Question: I have an AngularJS, JS, JQ, HTML5, CSS3 web app. Web interface is supposed to be divided into 2 parts and the first part should be resizable.
I would like to bind location of '<preview>' element from the first part to the location UNDER the top level of second part (location of '"response"' word on image) using jquery. So it looked something like this:

It should always be under the border line whenever it goes up or down.
Does anyone know how to solve this using JQuery? Every useful answer is highly appreciated and evaluated.
Thank you.
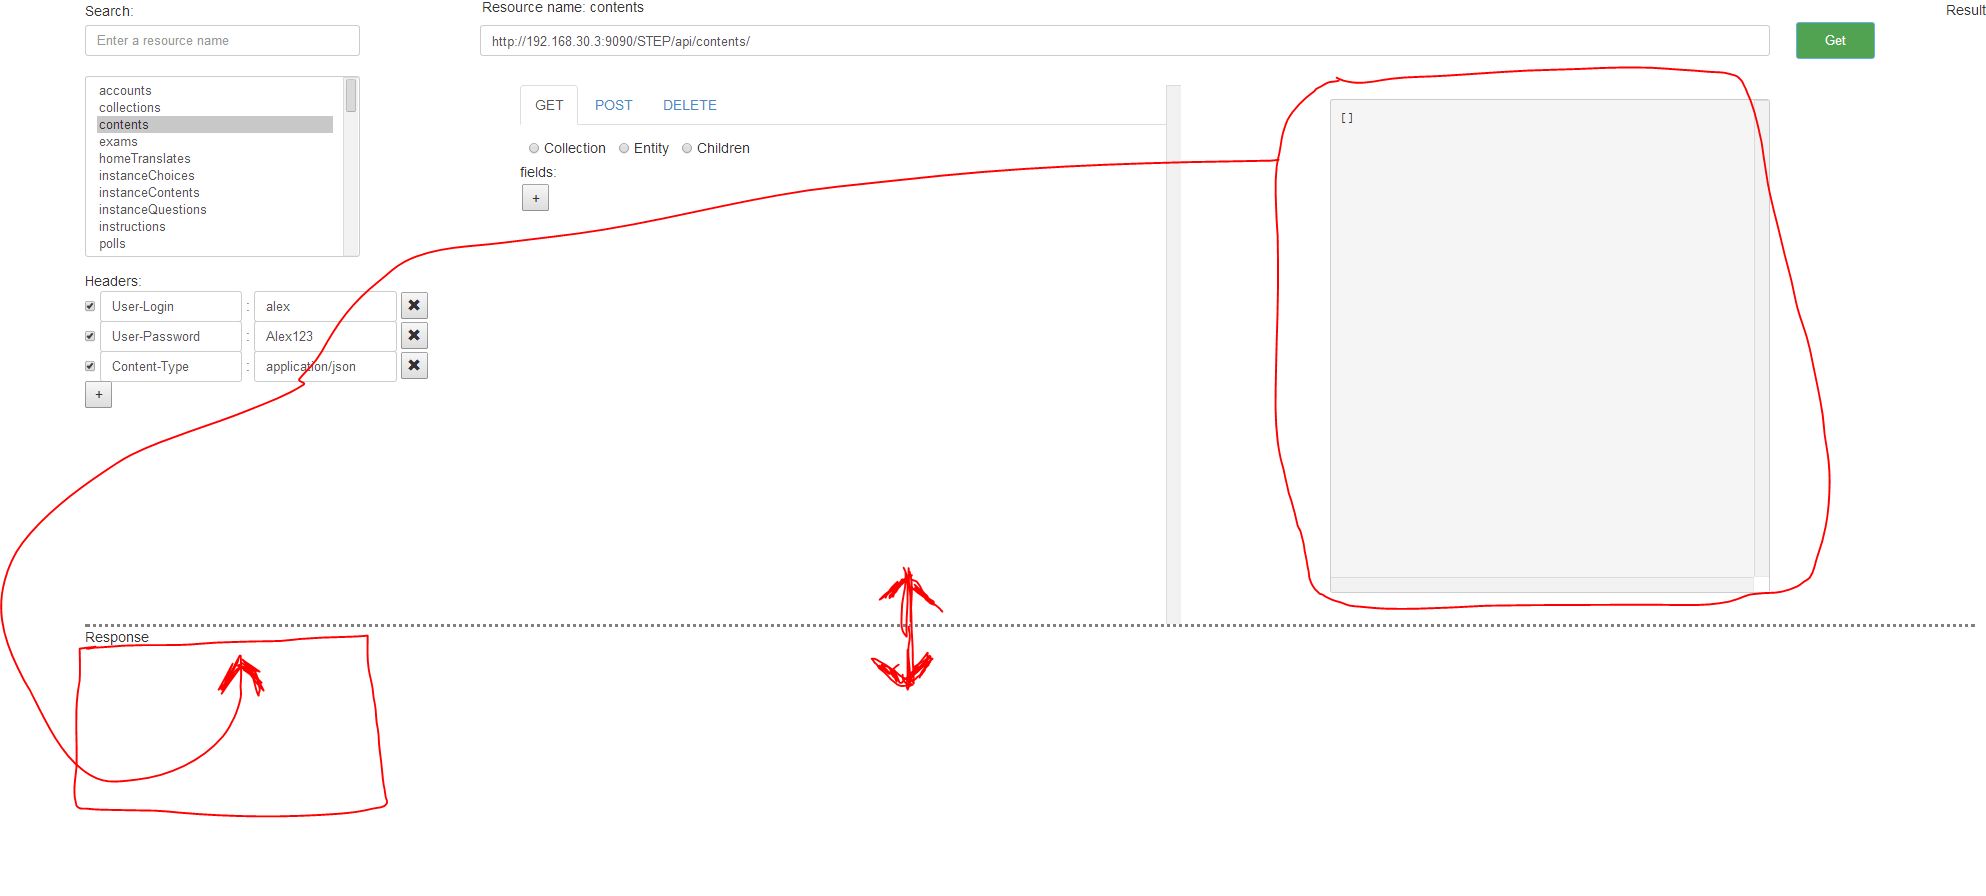
Answer: I might not understand the question but you could try creating a container div around all your HTML elements and giving it a float css property.
then you can cut/paste the element you want underneath to outside of your container and giving it the clear both css property